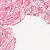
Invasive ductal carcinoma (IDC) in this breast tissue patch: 0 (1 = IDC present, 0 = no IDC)